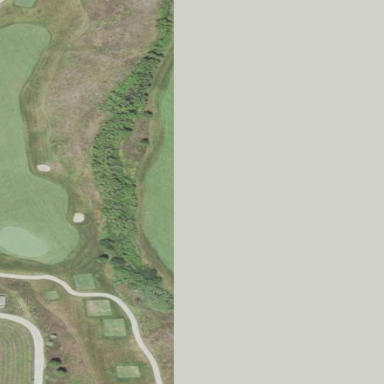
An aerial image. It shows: Area of rough grass used for golf.